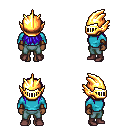
a pixel art fantasy rpg character, female body template, human, dark skin, teal long-sleeve shirt, teal pants, blue unkempt hairstyle, gold helm, leather bracers, maroon shoes, four views (front, back, left, right), 2x2 character sprite sheet, small pixel art, hard edges, no anti-aliasing